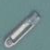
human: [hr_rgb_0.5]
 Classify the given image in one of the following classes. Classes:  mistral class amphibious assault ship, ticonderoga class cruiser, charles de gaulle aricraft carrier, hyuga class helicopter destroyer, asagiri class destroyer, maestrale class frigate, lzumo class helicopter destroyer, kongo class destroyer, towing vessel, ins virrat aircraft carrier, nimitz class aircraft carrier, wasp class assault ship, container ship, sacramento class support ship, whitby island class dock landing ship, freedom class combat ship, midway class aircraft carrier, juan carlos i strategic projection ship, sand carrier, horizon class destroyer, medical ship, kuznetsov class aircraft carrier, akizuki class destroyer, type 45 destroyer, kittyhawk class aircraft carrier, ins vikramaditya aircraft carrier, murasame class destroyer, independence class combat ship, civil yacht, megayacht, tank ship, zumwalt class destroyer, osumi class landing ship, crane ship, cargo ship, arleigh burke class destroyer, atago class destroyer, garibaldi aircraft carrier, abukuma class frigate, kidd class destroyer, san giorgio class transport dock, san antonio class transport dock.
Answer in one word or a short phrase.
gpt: Sand carrier